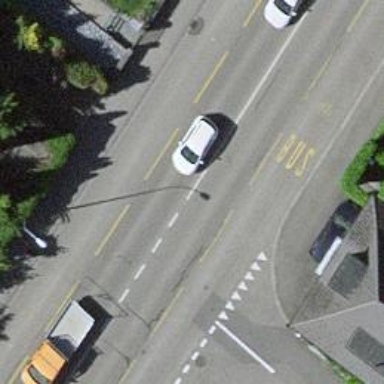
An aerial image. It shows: Tertiary road with asphalt surface and designated cycle lane.